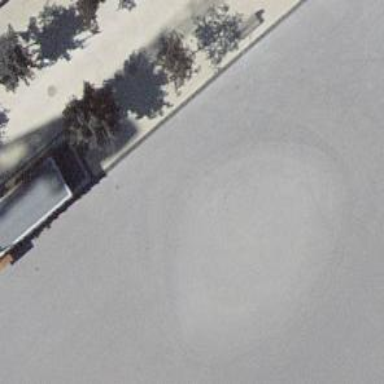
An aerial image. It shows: Fountain.